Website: home-depot
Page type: address-validator
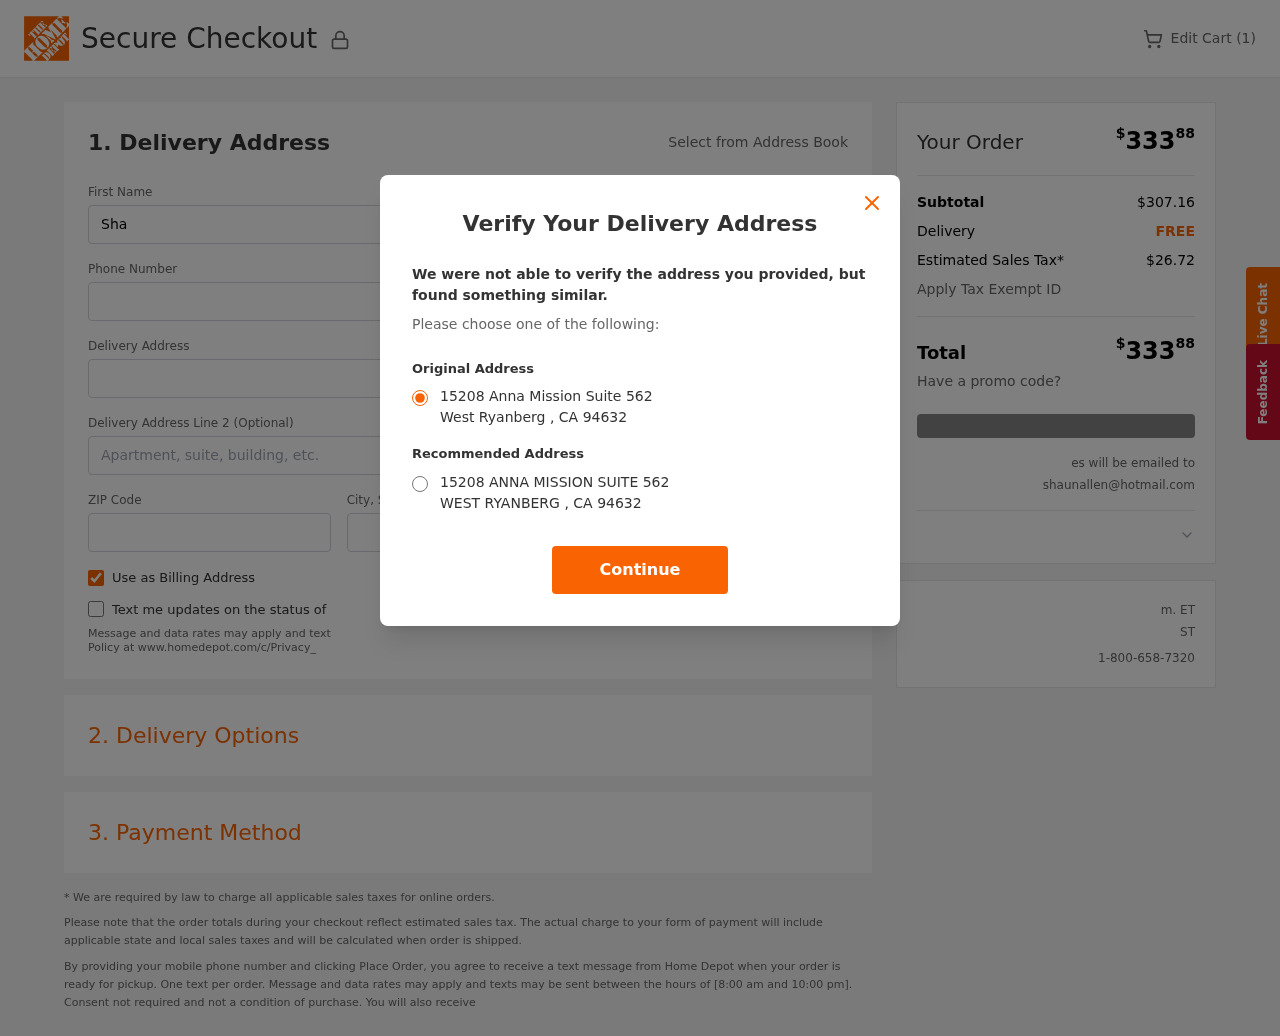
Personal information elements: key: PII_CITY
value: West Ryanberg
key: PII_EMAIL
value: shaunallen@hotmail.com
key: PII_POSTCODE
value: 94632
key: PII_STATE_ABBR
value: CA
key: PII_STREET
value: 15208 Anna Mission Suite 562
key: PII_FIRSTNAME
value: Shaun
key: PII_LASTNAME
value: Allen
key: PII_PHONE
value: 7623748900
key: PII_CITY_STATE
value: West Ryanberg, CA
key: PII_STREET_ALT
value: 15208 ANNA MISSION SUITE 562
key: PII_CITY_ALT
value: WEST RYANBERG
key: PII_POSTCODE_FULL
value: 94632
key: PII_POSTCODE_NUMERIC
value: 94632
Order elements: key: ORDER_NUM_ITEMS
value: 1
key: ORDER_TOTAL
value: $33388
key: ORDER_SUBTOTAL
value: $307.16
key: ORDER_SHIPPING_COST
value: FREE
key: ORDER_TAX
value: $26.72